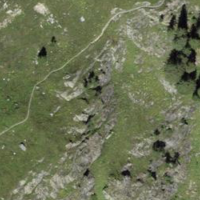
EUNIS habitat code: 23
Species observed at this site:
Astrantia major
Allium victorialis
Dryas octopetala
Aquila chrysaetos
Cupido minimus
Nucifraga caryocatactes
Falco tinnunculus
Parnassius apollo